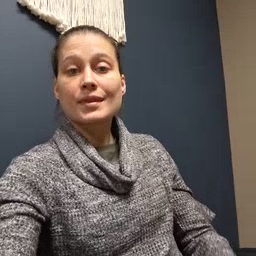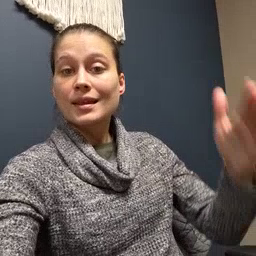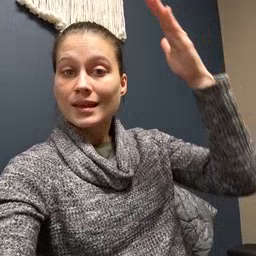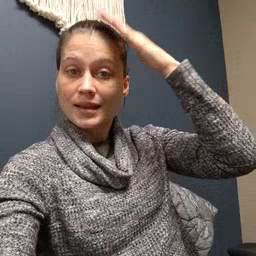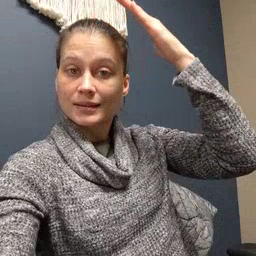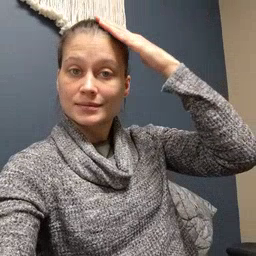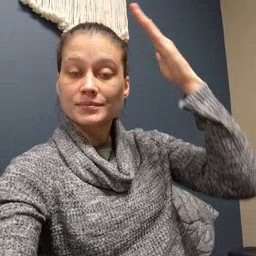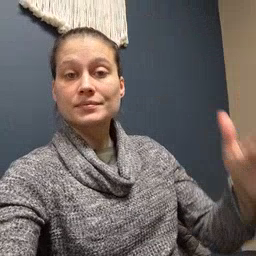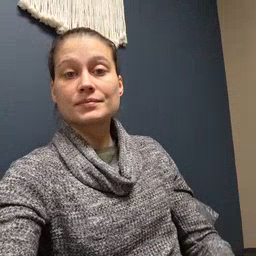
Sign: hat